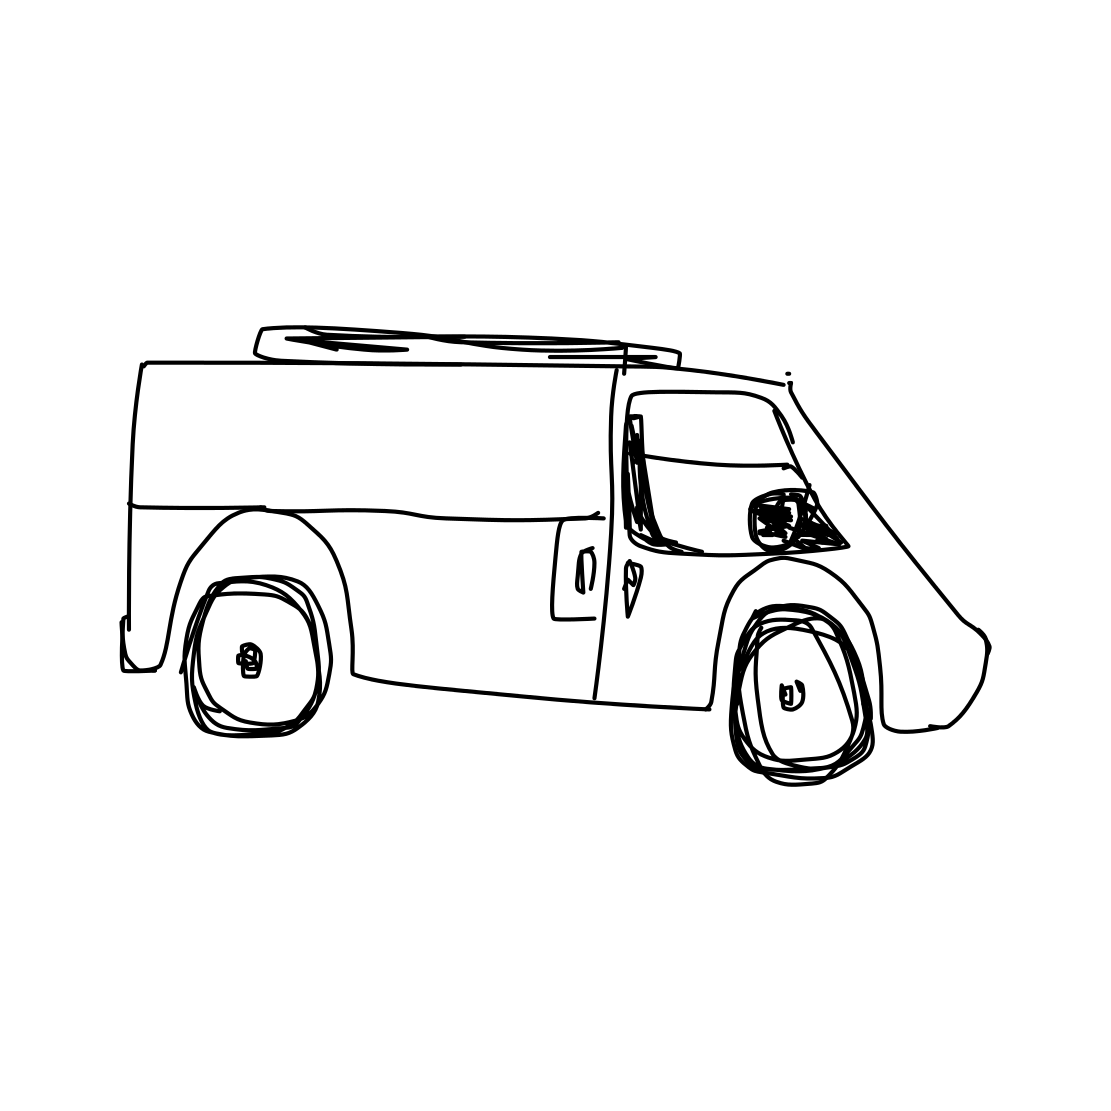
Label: van